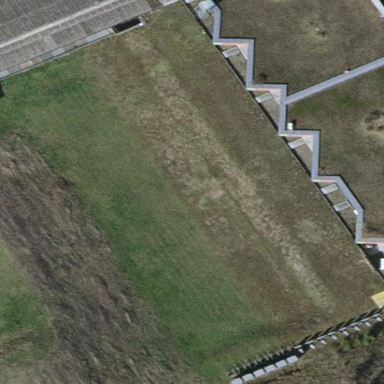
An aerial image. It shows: Shooting range located on pitch designated for leisure land.